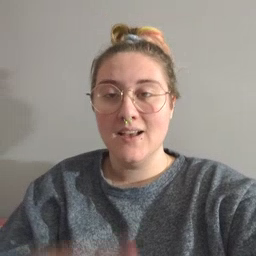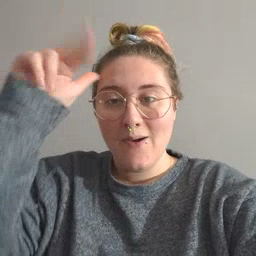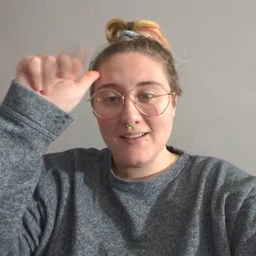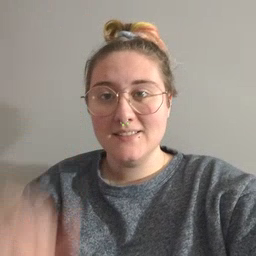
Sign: horse